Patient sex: M
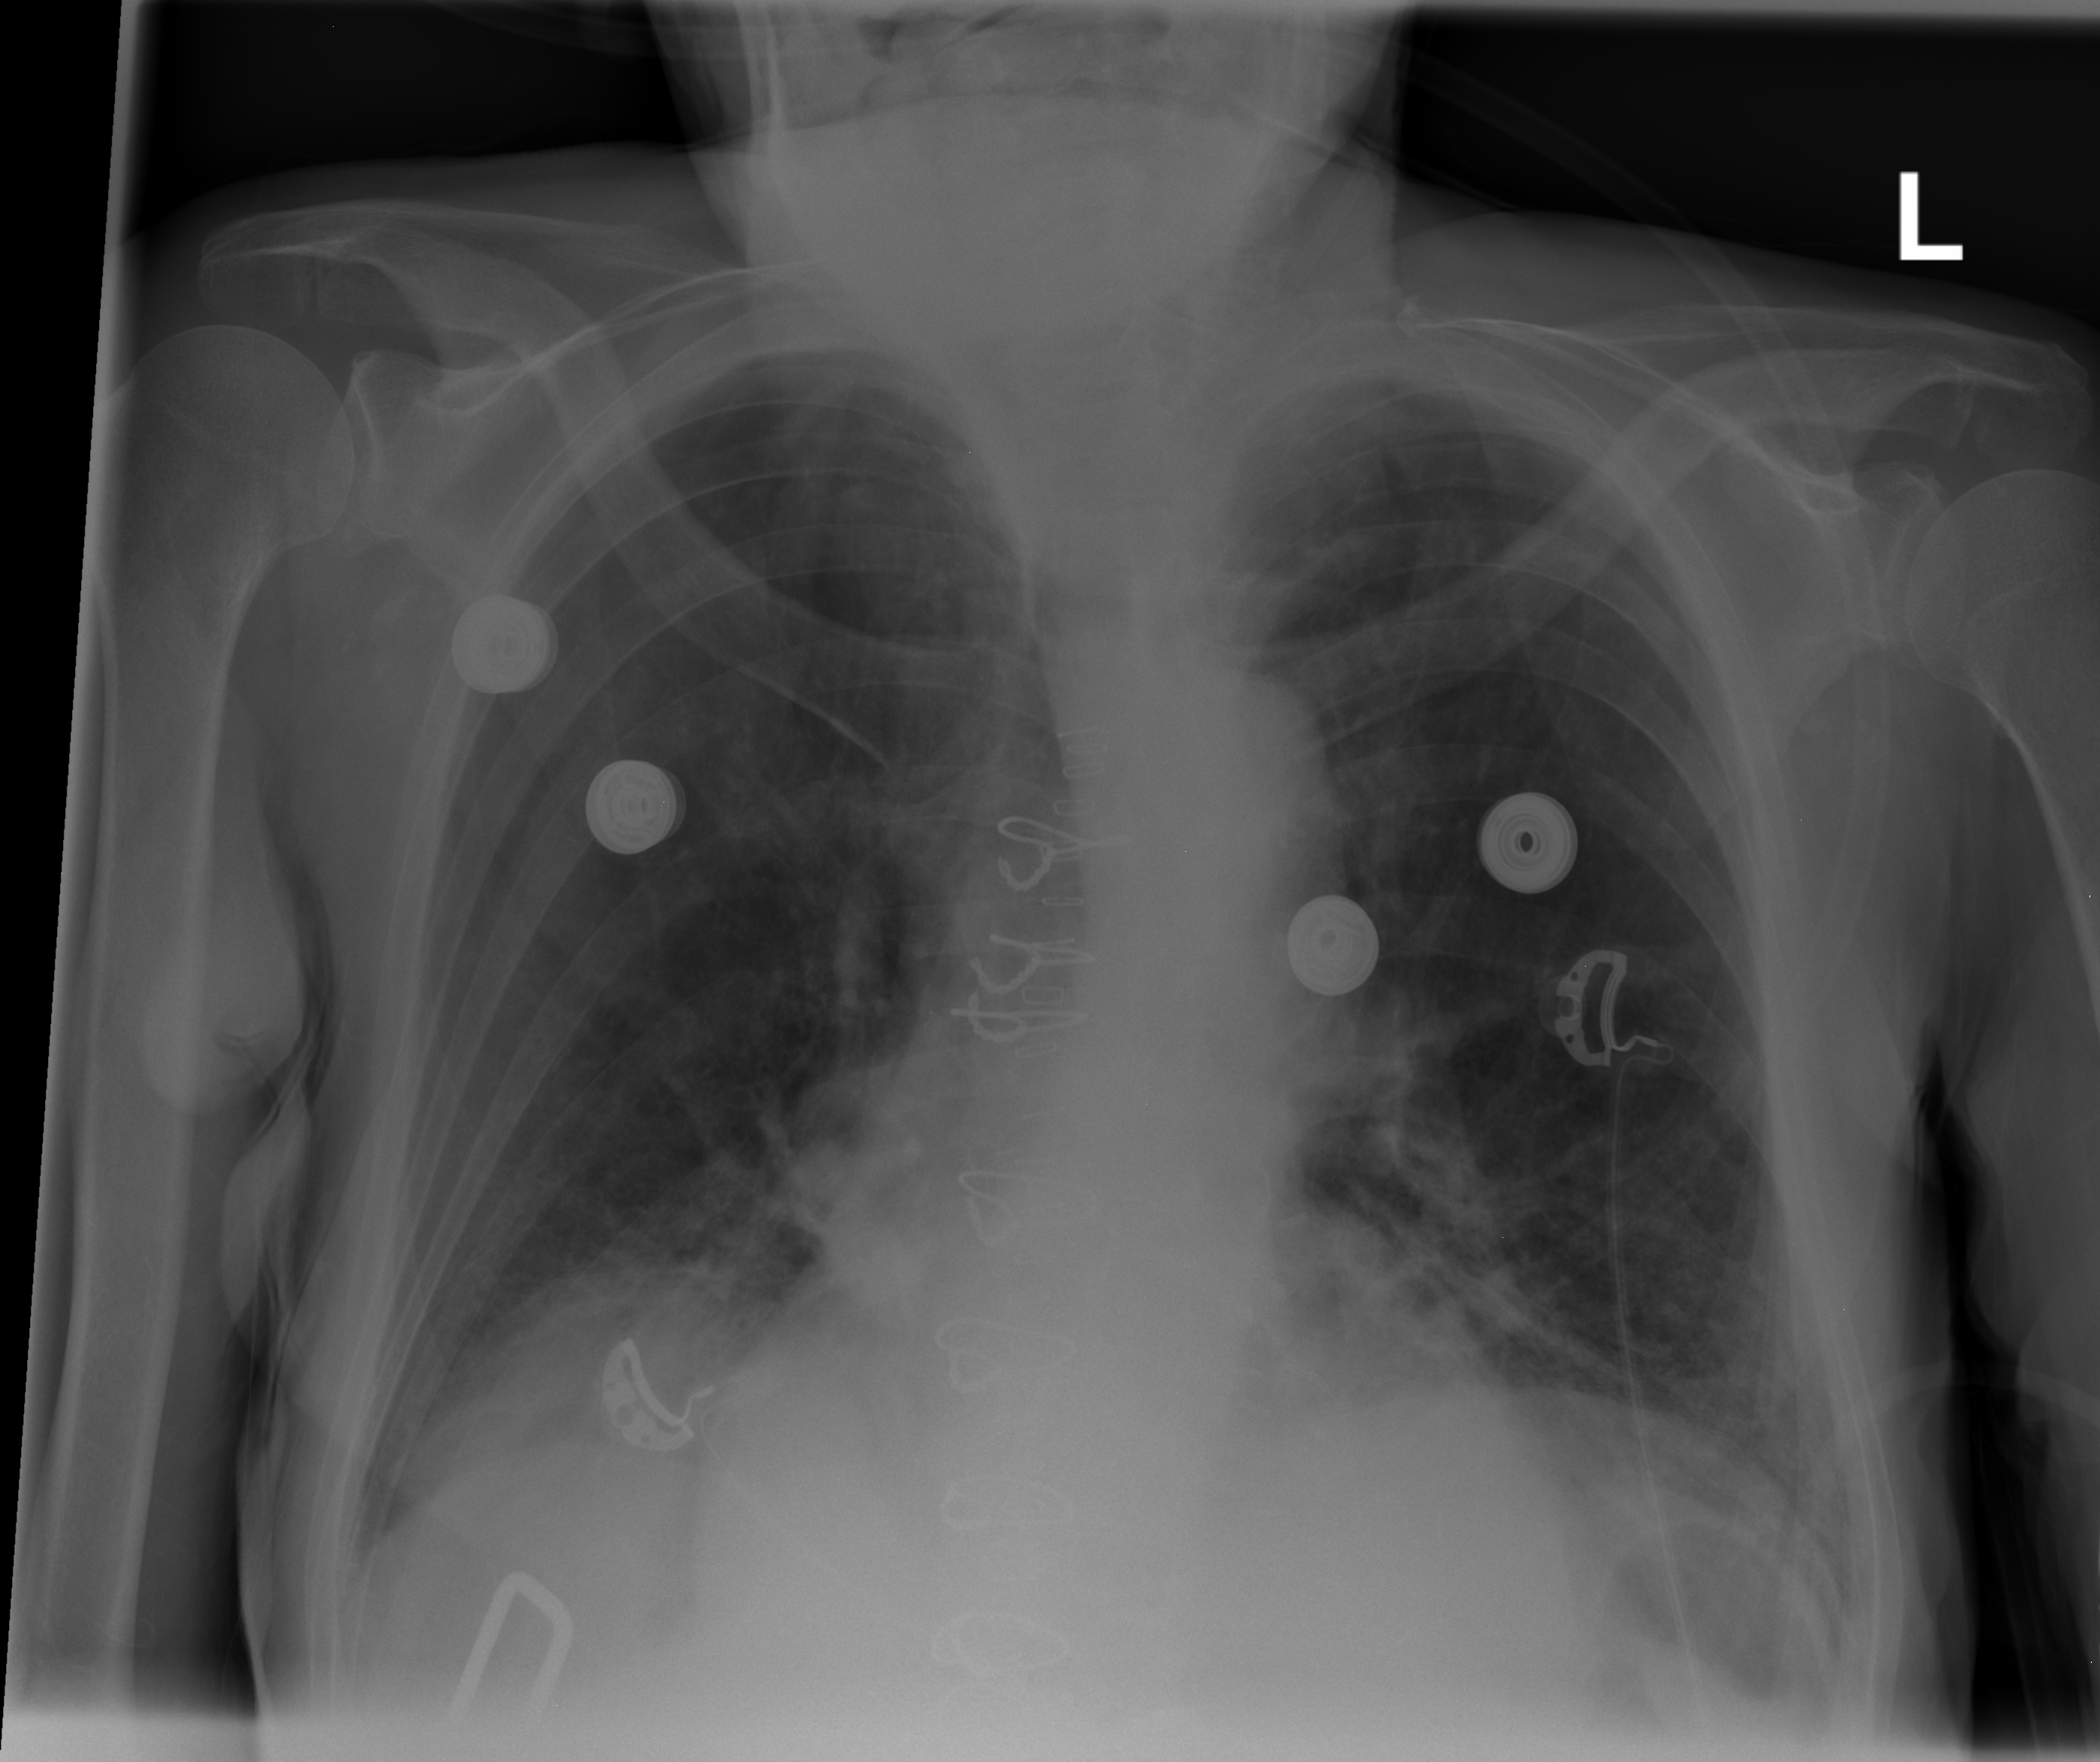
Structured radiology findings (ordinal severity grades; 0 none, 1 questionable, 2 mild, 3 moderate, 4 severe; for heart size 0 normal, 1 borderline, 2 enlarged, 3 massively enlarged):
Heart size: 0
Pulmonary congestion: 2
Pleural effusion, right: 0
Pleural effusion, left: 0
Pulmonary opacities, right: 2
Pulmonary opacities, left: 0
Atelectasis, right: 0
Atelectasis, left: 2